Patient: sex F, age 57
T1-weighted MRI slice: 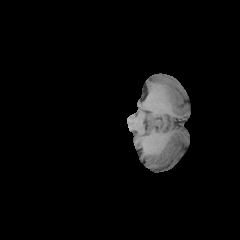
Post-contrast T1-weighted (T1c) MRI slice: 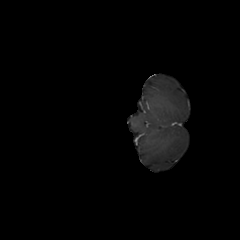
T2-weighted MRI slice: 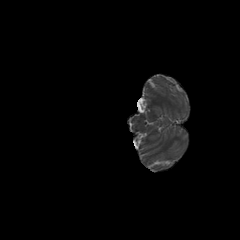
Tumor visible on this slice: no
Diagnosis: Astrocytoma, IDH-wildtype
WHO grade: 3